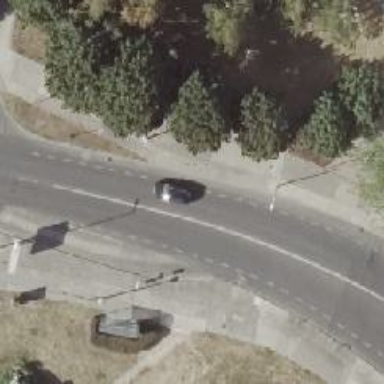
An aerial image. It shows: Tertiary road with asphalt surface. It has lane markings and lane for cyclists on the left side. The road also features separate sidewalk on both sides and shared busway on the right side.